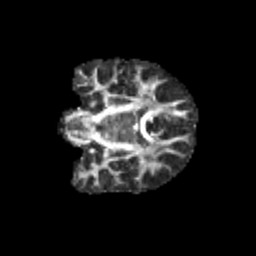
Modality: FA
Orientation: coronal
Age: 10
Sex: male
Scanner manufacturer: siemens
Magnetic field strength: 3 T
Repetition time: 3.8 s
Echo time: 0.07 s